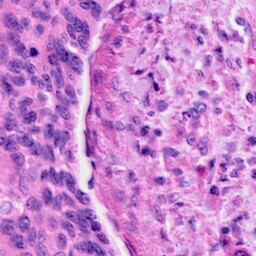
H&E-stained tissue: Cervix